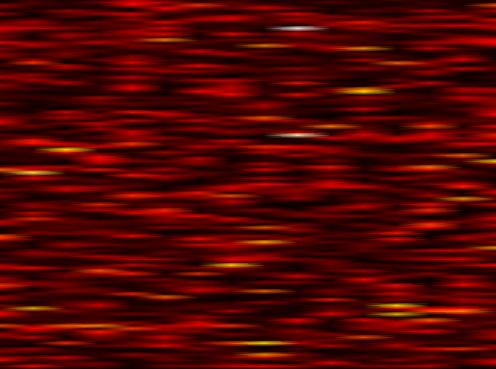
Label: FBMC